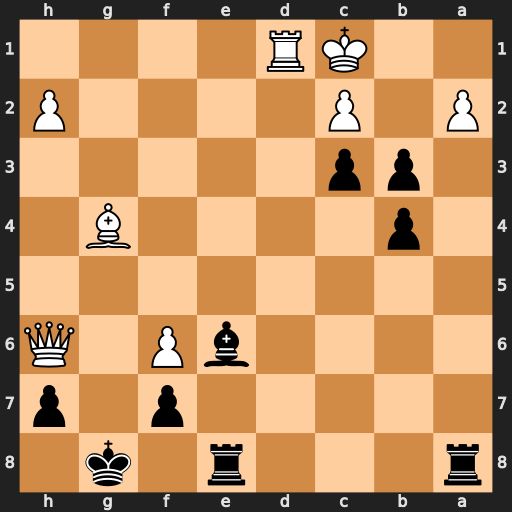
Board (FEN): r3r1k1/5p1p/4bP1Q/8/1p4B1/1pp5/P1P4P/2KR4
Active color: b
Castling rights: -
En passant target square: -
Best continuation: b2+ Kb1 Bxa2#